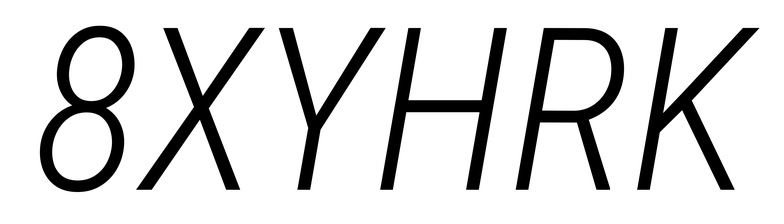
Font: Roboto-Italic_Condensed_Light_Italic